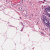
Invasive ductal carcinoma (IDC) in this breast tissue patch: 0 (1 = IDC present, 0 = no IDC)